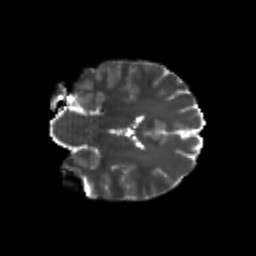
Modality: T2w
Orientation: coronal
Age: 21
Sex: male
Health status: healthy
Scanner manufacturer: philips
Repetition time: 7.393 s
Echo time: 0.08599 s